Question: I'm a total newb to SSMS, but all of the tutorials I'm finding online gloss over the step where they start up the program and connect to their local server, their computer's name. I'm on Windows 8, and ISS is installed and running correctly. I'm not sure what else I could be missing. Here's a screenshot:

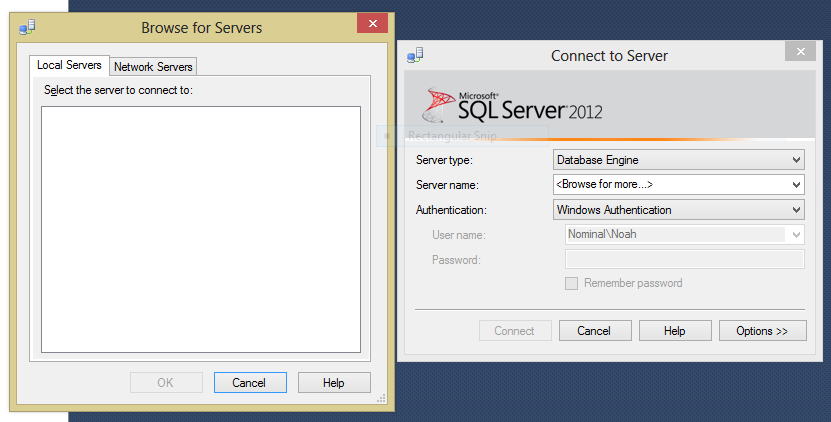
Answer: Use 'localhost' as server name. Append '/instance_name' if you are using instances. For instance, if using SQL Express use 'localhost/SQLExpress'.